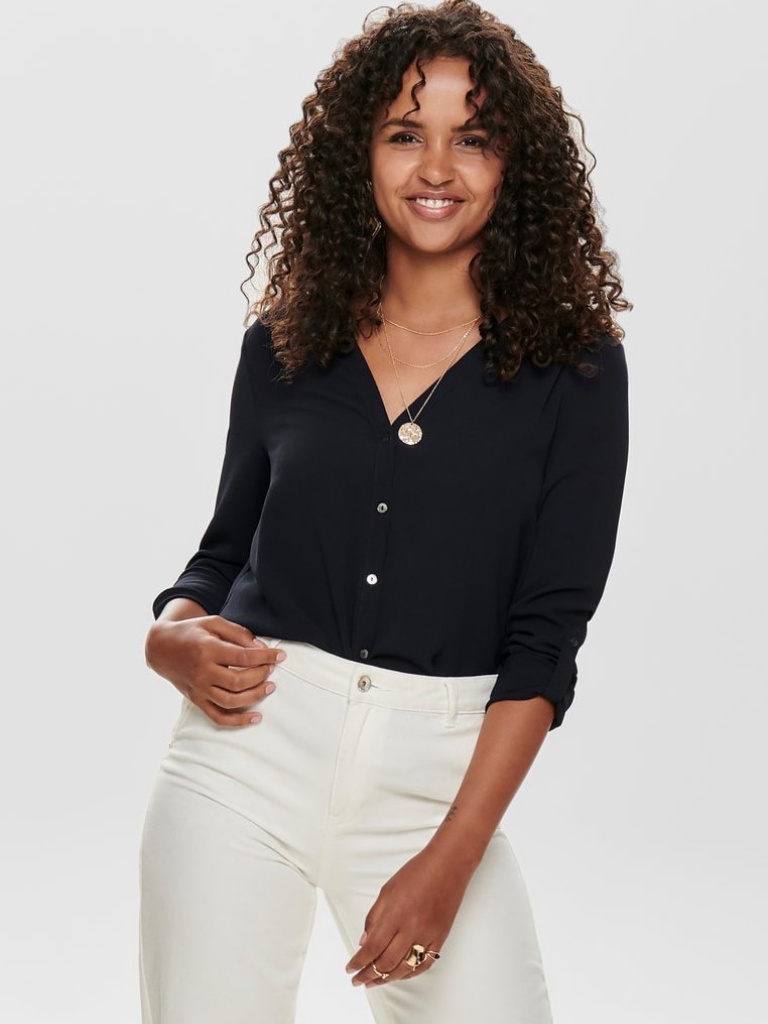
knit semi-fitted a long-sleeved with rolled-up sleeves hip length French Tucked v-neck cardigan